Aerial crown-view tile of a tropical tree (Barro Colorado Island, Panama), acquired 20250512:
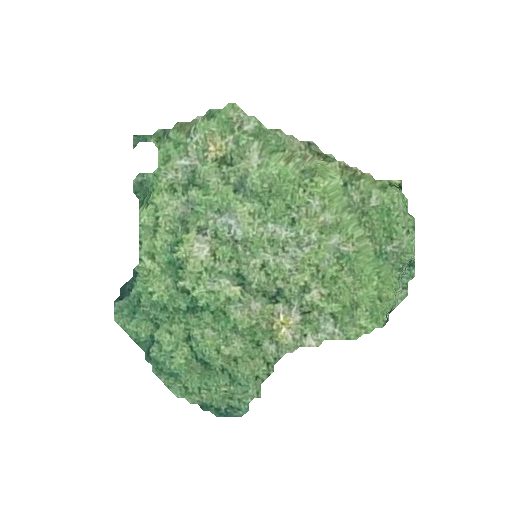
Species: Prioria copaifera
GBIF accepted scientific name: Prioria copaifera
Crown area: 89.717 m²